Question: I am trying to make something function exactly like the send comment button on the Google Plus app. Everything is easy enough to get working, but I can't figure out the proper way to have the submit icon/button change background color when clicked. What is the best way to handle that? I assume I could do something on click on on hold to change the color manually, but I'm not sure that's the proper way to do it.
Here's a screenshot of what I am talking about (below). In the bottom right-hand corner there is a small arrow send icon. When clicked (or held), the background of the image changes to show that it has been clicked. I would like to do the same thing.

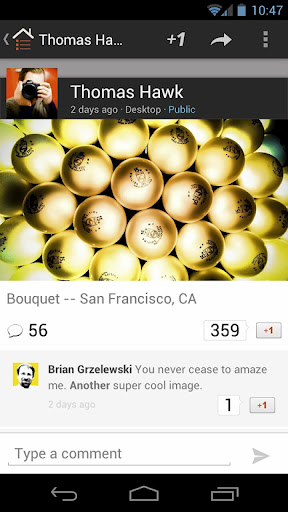
Answer: You can use an ImageButton:
In your layout you create the ImageButton, with the arrow image as src, and a selector as background.
'''
<ImageButton android:id="@+id/someID"
android:layout_width="wrap_content"
android:layout_height="wrap_content"
android:src="@drawable/the_arrow_image"
android:background="@drawable/background_selector"/>
'''
The selector can look something like this:
'''
<?xml version="1.0" encoding="utf-8"?>
<selector xmlns:android="http://schemas.android.com/apk/res/android">
<item android:state_pressed="true"
android:drawable="@drawable/background_color_when_pressed" />
<item android:drawable="@drawable/background_color_when_not_pressed" />
</selector>
'''
The arrow image has to be transparent for the background to be visible ;)